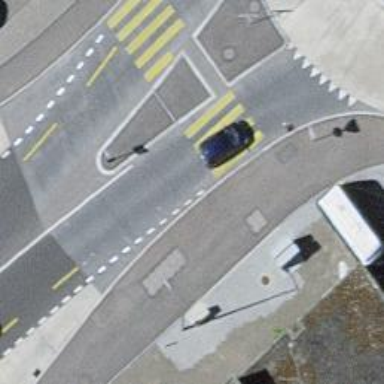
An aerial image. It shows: Uncontrolled zebra crossing with notable zebra markings.